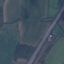
Land use / land cover class: Highway